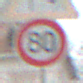
Verkehrszeichen: Geschwindigkeit80
Zusatzzeichen oben: SeitenwindVonLinks
Umgebung: Outdoor, Nature
Tageszeit: MorningAfternoon
Wetter: PartlyCloudy
Licht: Natural
Jahreszeit: Autumn
Kontrast: LowContrast